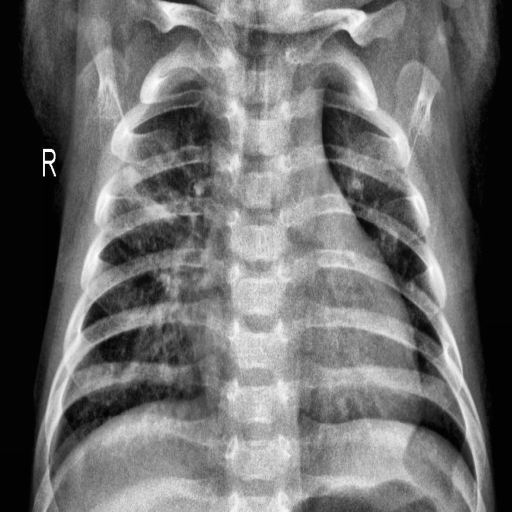
Finding: PNEUMONIA